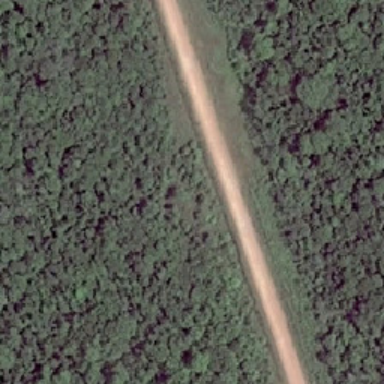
Many green trees are on both sides of the khaki road .